Interaction volume radius: 10 \u00c5
Interaction volume height: 20 \u00c5
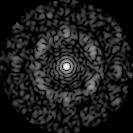
Disorder parameter: 0.7787